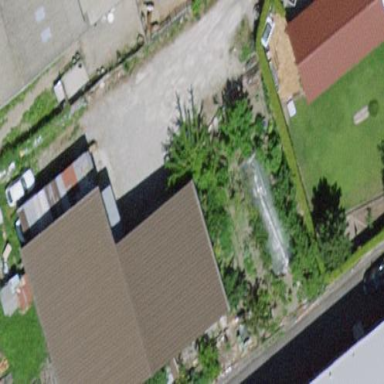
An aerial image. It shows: Industrial building.